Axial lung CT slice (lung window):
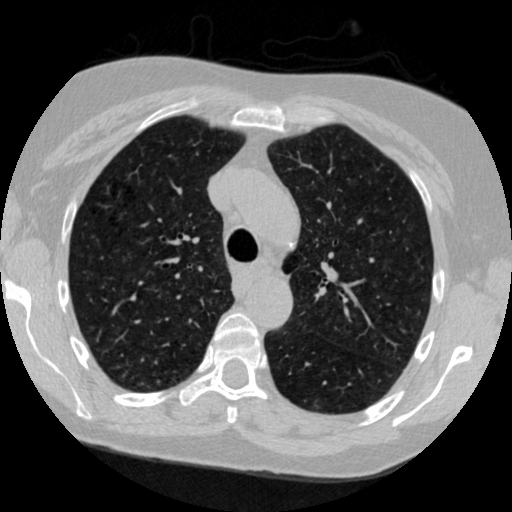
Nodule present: no